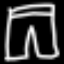
Label: pants